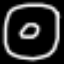
Label: donut